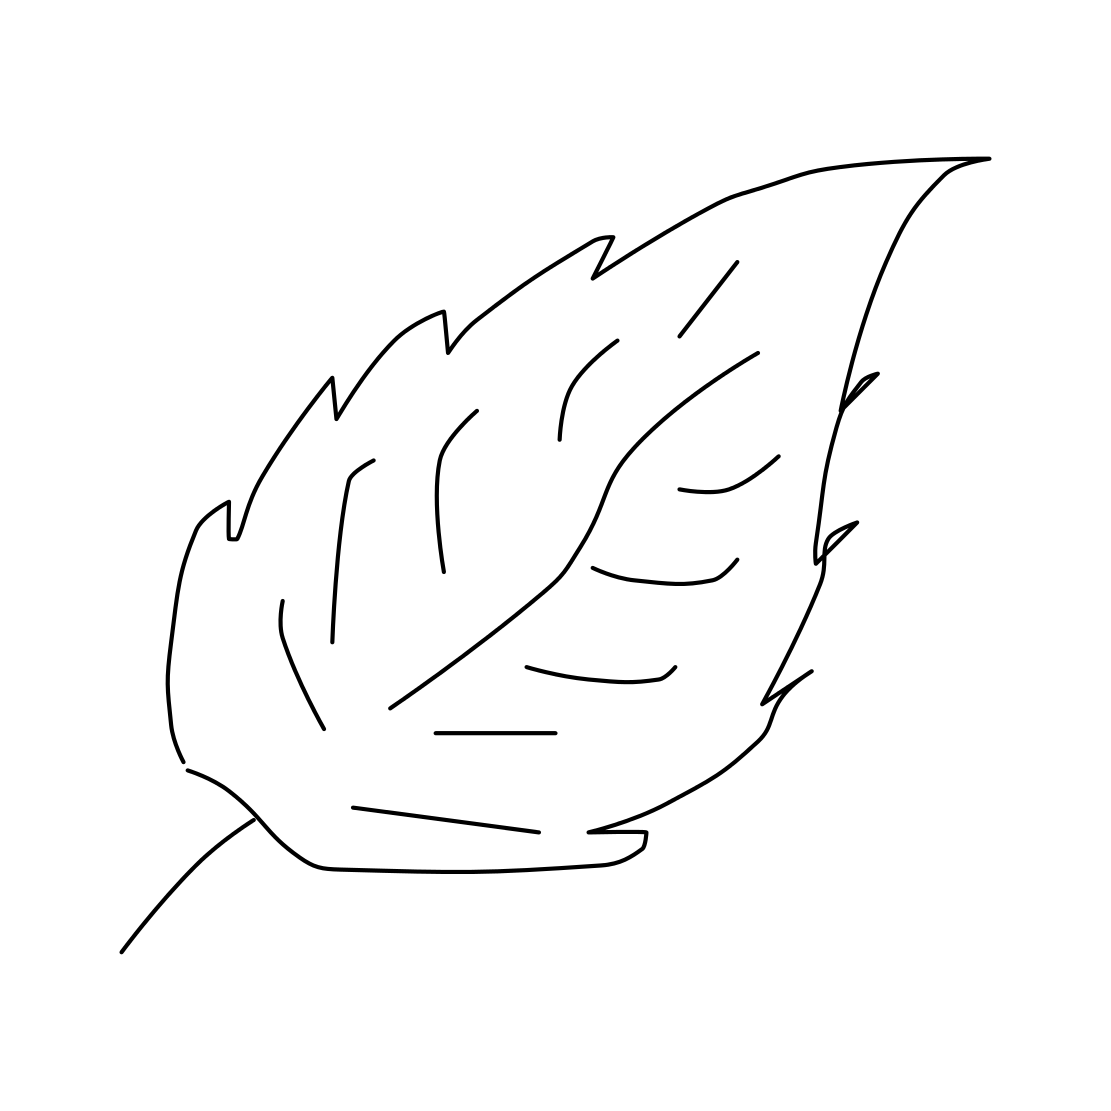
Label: leaf